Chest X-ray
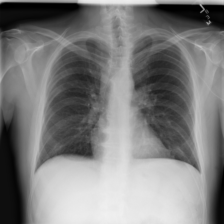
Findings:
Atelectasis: negative
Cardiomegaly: negative
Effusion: negative
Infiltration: negative
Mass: negative
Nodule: negative
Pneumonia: positive
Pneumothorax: negative
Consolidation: negative
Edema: negative
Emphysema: negative
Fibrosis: negative
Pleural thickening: negative
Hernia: negative